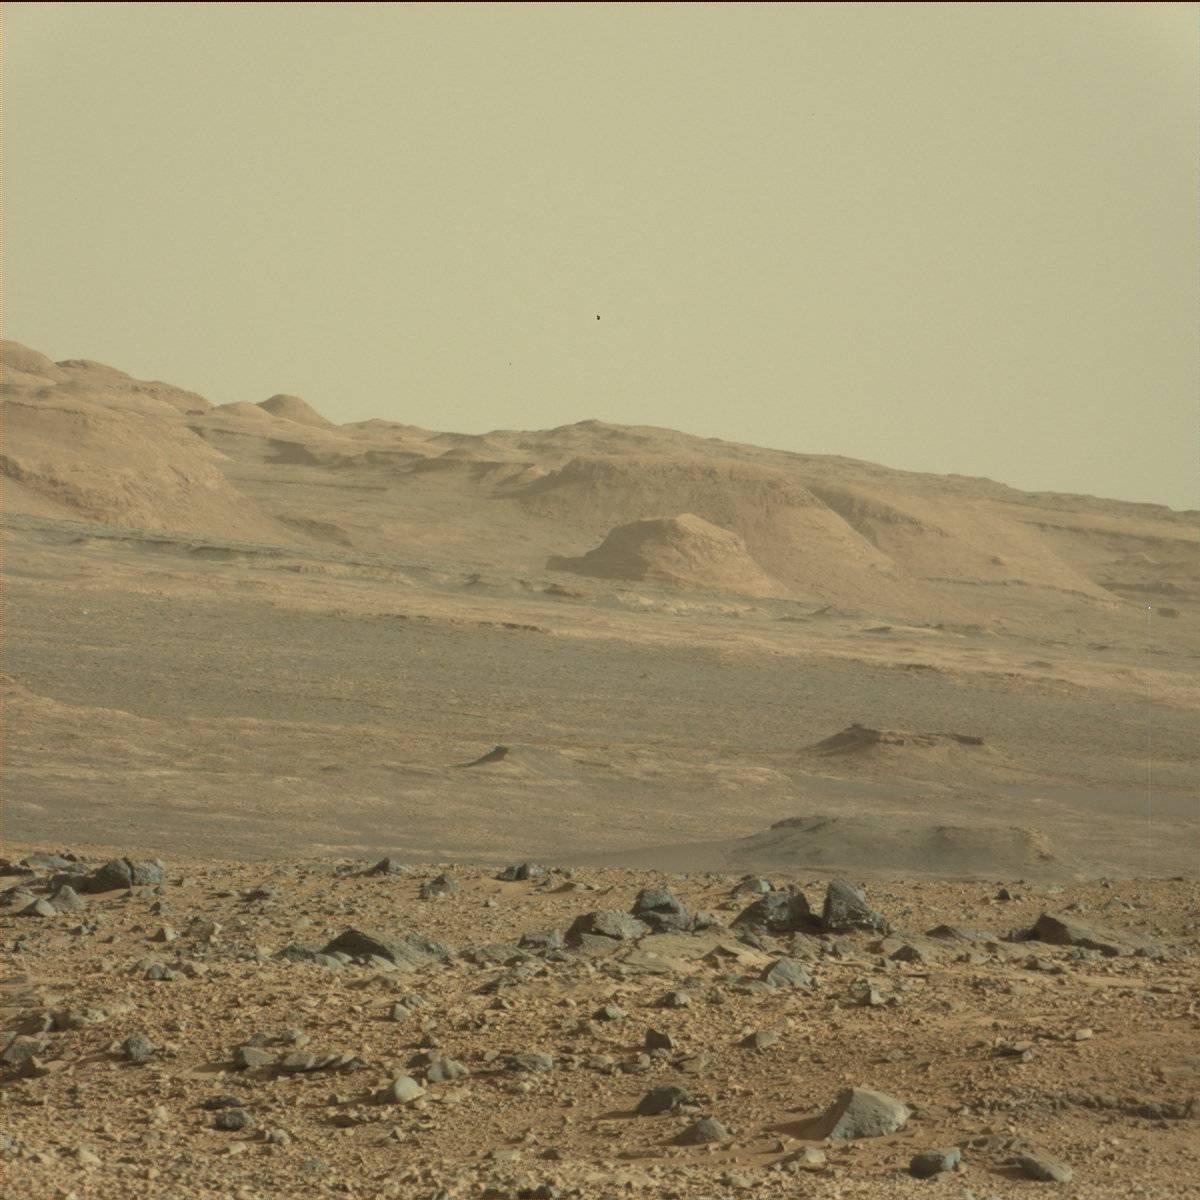
Terrain classes present: Bedrock, Ridge, Rock, Sand / Soil, Sky